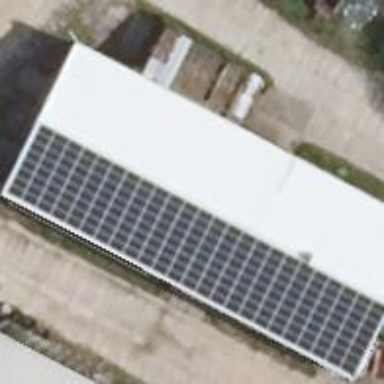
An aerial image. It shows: Solar photovoltaic panel generator producing electricity as small installation.